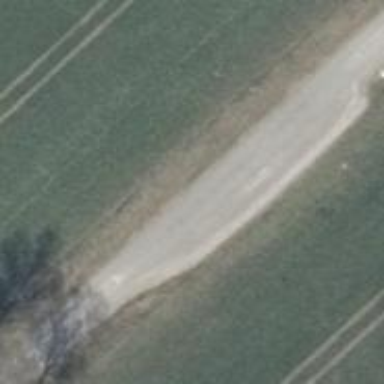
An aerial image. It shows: Passing place on the road.